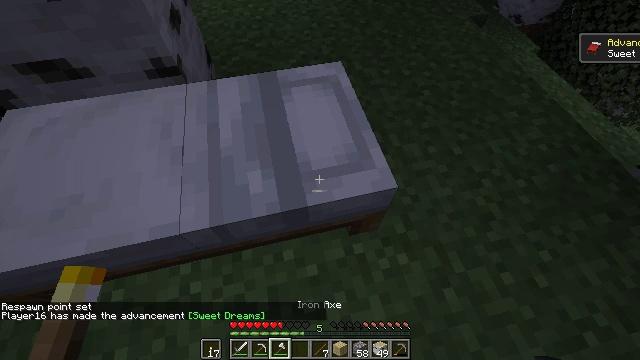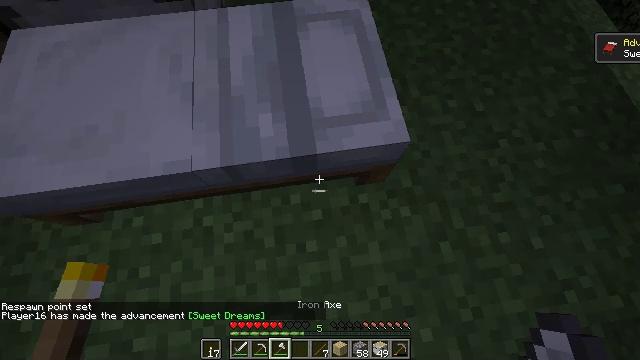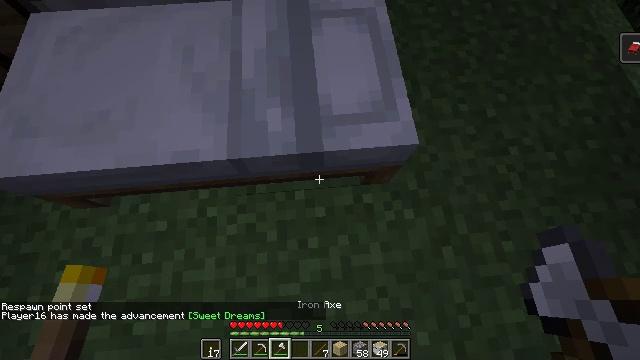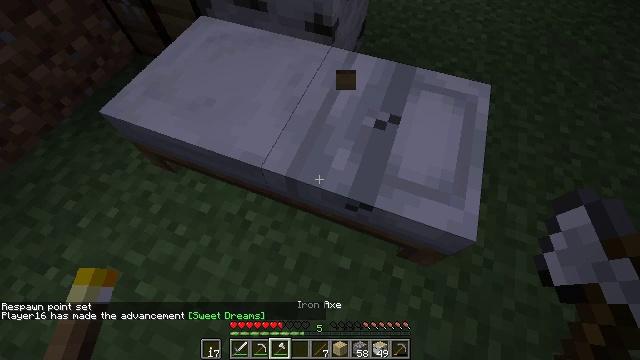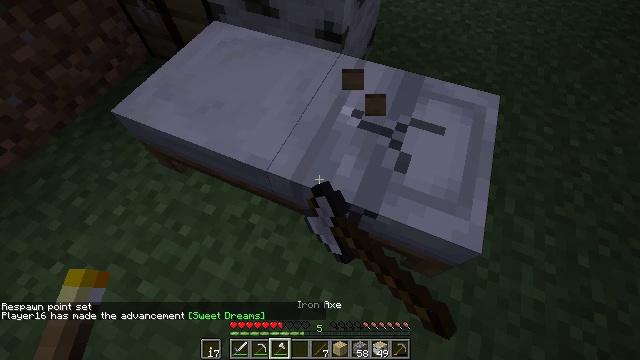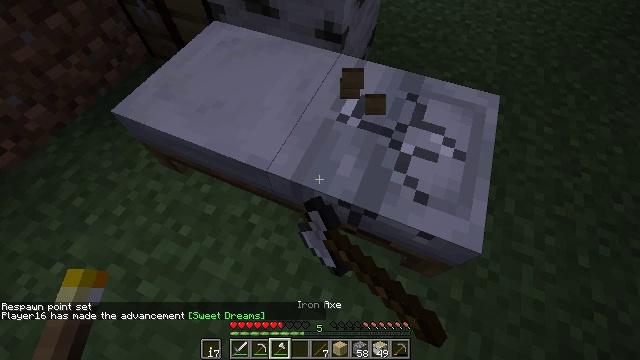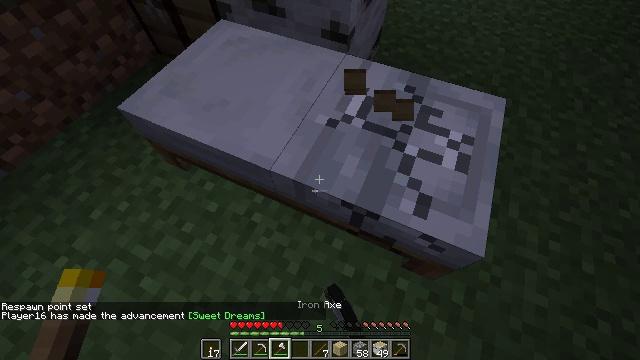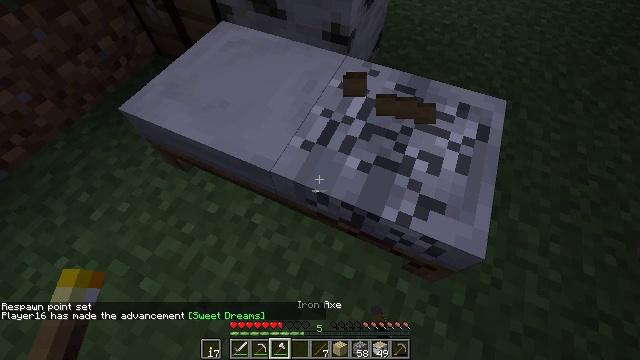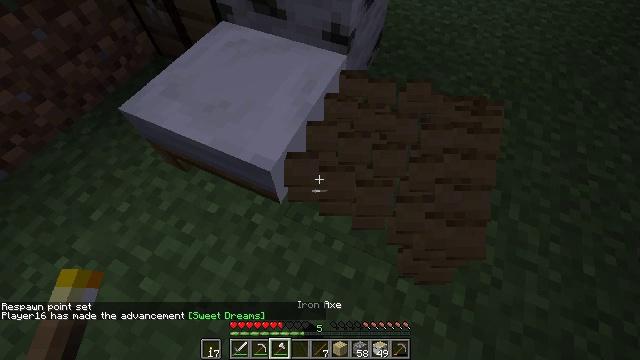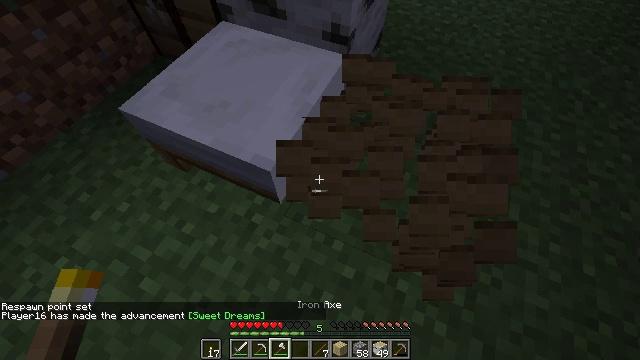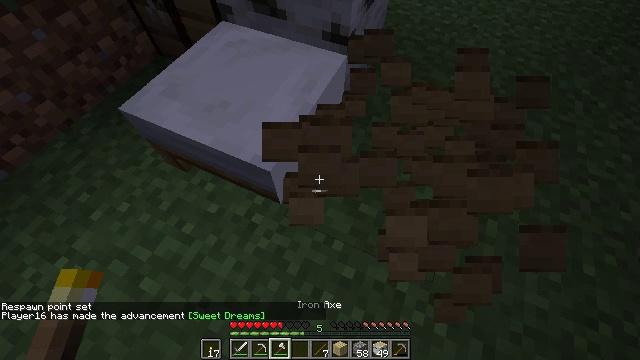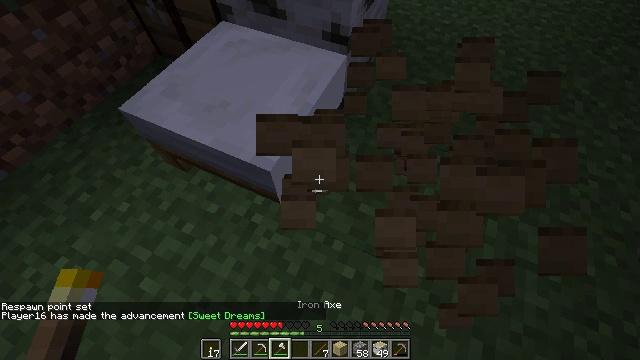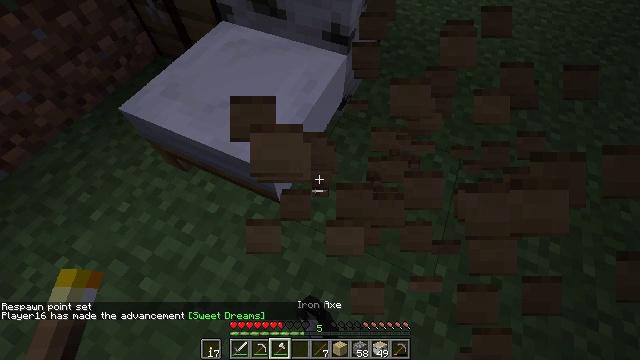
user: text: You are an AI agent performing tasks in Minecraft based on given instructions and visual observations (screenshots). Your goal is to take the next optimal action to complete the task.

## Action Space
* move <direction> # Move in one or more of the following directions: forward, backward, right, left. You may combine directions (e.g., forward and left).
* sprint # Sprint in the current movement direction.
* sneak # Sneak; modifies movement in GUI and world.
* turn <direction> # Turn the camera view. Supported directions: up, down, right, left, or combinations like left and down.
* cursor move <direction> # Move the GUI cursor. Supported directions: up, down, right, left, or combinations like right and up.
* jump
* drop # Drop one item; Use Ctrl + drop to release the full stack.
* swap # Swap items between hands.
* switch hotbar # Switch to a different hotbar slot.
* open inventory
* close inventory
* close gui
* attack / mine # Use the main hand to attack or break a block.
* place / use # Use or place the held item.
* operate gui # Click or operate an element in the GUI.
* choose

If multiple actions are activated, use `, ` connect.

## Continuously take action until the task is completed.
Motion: motion action
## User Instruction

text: Break the white bed to relocate it.
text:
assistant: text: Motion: turn left and down
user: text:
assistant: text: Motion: turn left
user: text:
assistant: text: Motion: turn left and up, attack / mine
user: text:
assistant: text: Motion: turn left and up, attack / mine
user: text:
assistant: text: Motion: attack / mine
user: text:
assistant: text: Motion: turn left, attack / mine
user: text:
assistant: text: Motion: attack / mine
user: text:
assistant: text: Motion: attack / mine
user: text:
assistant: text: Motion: attack / mine
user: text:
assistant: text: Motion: attack / mine
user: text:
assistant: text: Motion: attack / mine
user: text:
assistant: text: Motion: attack / mine
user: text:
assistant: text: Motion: attack / mine